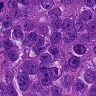
Metastatic tissue present: yes